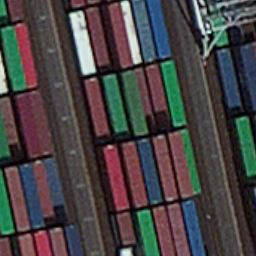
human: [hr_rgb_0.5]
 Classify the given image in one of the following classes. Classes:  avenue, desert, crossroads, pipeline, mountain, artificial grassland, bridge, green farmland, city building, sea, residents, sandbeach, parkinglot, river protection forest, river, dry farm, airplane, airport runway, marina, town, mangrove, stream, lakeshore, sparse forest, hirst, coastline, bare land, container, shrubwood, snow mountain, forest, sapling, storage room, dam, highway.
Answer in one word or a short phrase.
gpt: container